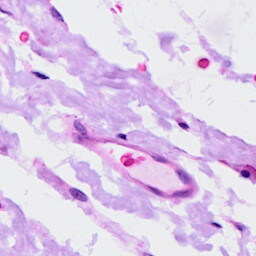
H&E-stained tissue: Ovarian